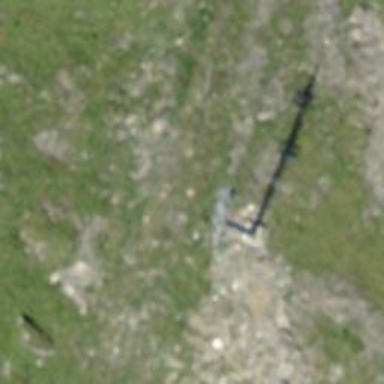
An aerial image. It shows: Pylon for aerialway.